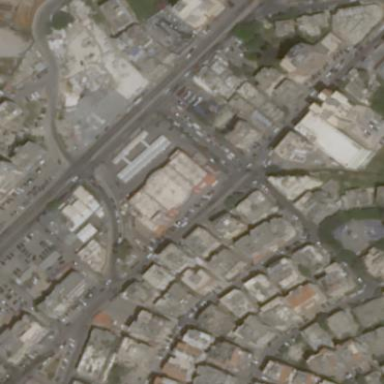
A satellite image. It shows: Supermarket.